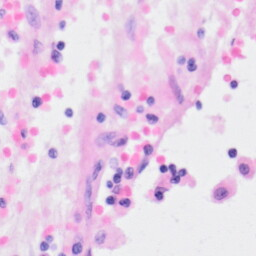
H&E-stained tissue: Kidney